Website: lowes
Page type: billing-address
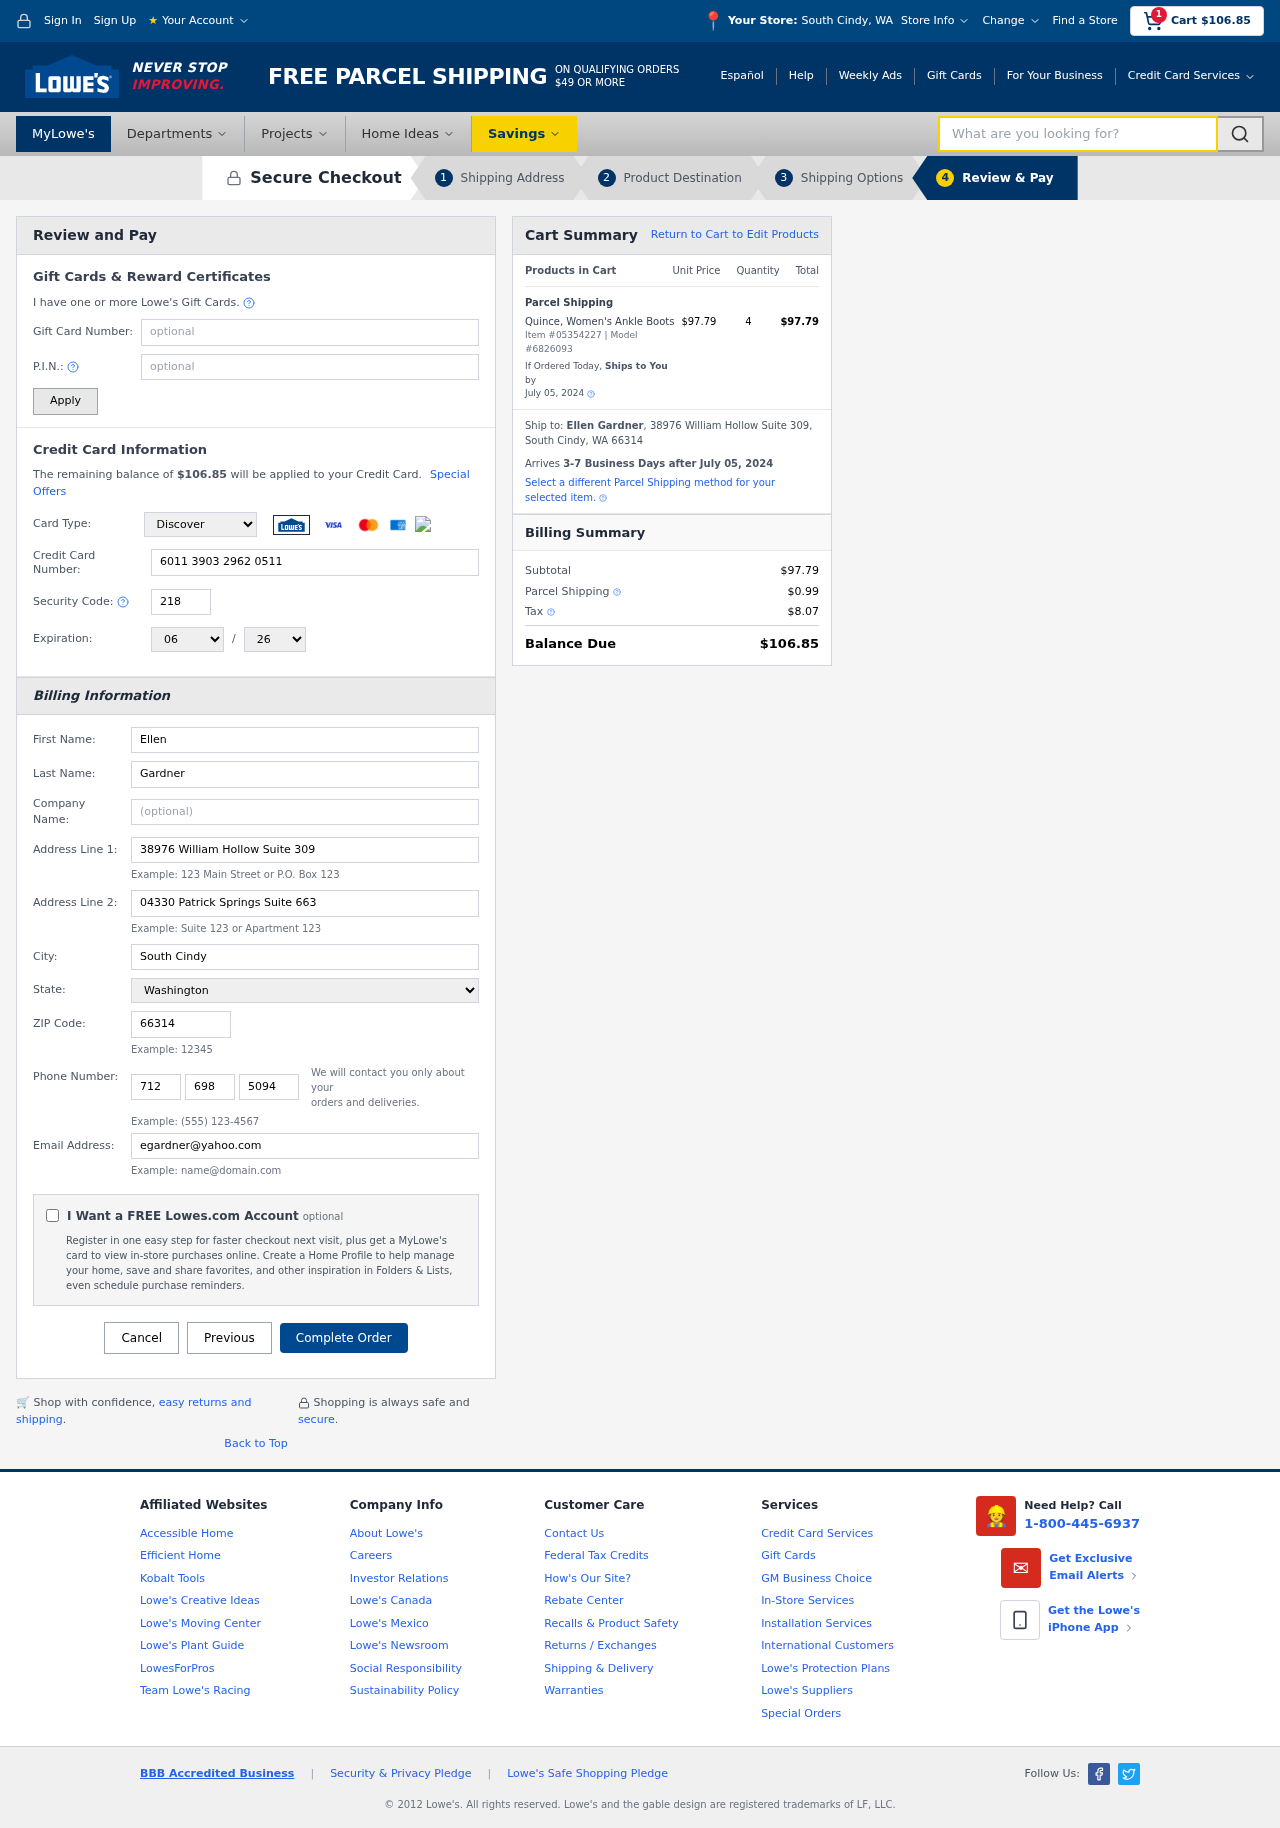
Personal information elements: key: PII_CARD_CVV
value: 218
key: PII_CARD_EXPIRY_MONTH
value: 06
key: PII_CARD_EXPIRY_YEAR
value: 26
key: PII_CARD_NUMBER
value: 6011 3903 2962 0511
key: PII_CARD_TYPE
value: Discover
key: PII_CITY
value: South Cindy
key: PII_CITY_STATE
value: South Cindy, WA
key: PII_EMAIL
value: egardner@yahoo.com
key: PII_FIRSTNAME
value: Ellen
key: PII_FULLNAME
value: Ellen Gardner
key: PII_LASTNAME
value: Gardner
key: PII_PHONE_AREA
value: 712
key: PII_PHONE_PREFIX
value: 698
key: PII_PHONE_SUFFIX
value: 5094
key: PII_POSTCODE
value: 66314
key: PII_STATE
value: Washington
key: PII_STREET
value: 38976 William Hollow Suite 309
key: PII_STREET2
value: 04330 Patrick Springs Suite 663
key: PII_CITY_STATE_ZIP
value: South Cindy, WA 66314
Product elements: key: PRODUCT1_NAME
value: Quince, Women's Ankle Boots
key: PRODUCT1_PRICE
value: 97.79
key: PRODUCT1_QUANTITY
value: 4
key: PRODUCT_ITEM_NUMBER
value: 05354227
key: PRODUCT_MODEL_NUMBER
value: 6826093
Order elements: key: ORDER_SUBTOTAL
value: $106.85
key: ORDER_TOTAL
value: $106.85
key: ORDER_SHIPPING_DATE
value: July 05, 2024
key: ORDER_SUBTOTAL
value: $97.79
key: ORDER_DELIVERY_DATE
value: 3-7 Business Days after July 05, 2024
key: ORDER_SHIPPING_DATE2
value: July 05, 2024
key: ORDER_SUBTOTAL2
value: $97.79
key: ORDER_SHIPPING_COST
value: $0.99
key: ORDER_TAX
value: $8.07
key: ORDER_TOTAL2
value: $106.85
Search elements: key: HEADER_SEARCH
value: What are you looking for?